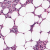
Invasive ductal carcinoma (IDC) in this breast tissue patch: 1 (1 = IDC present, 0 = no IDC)